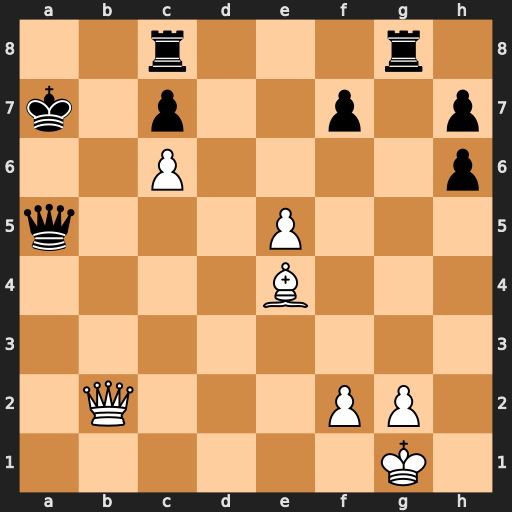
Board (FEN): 2r3r1/k1p2p1p/2P4p/q3P3/4B3/8/1Q3PP1/6K1
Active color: w
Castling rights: -
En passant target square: -
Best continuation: Qb7#